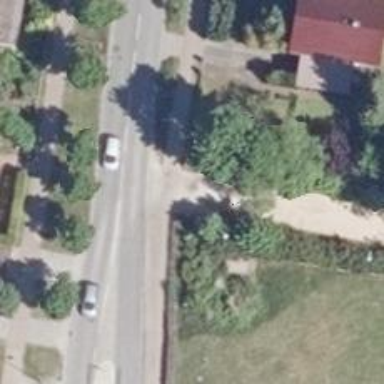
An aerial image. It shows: Road with "give way" sign.